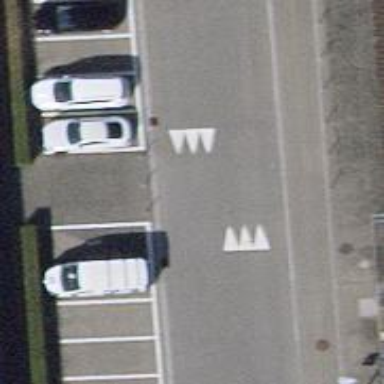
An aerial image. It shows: Table-style traffic calming feature.